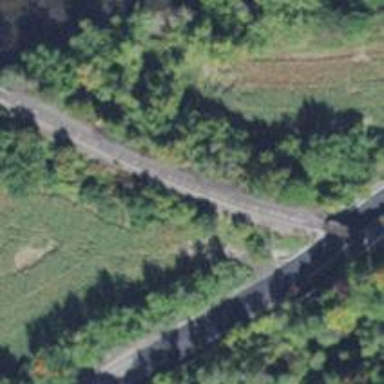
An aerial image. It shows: Railway track.